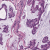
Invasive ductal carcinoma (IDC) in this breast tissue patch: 1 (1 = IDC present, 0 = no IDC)